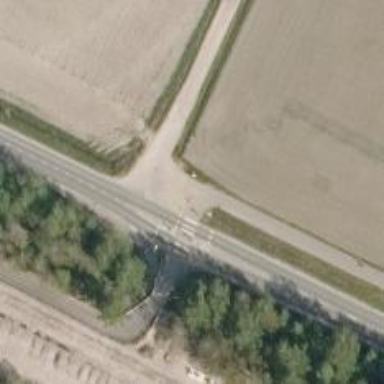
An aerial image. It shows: Road with "give way" sign.